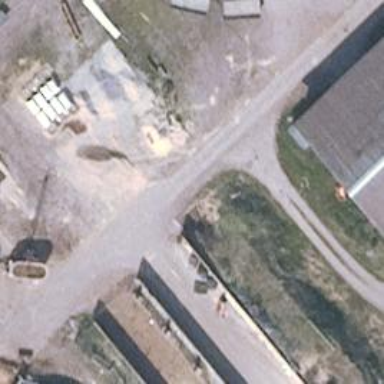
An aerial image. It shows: Gravel driveway for service vehicles.